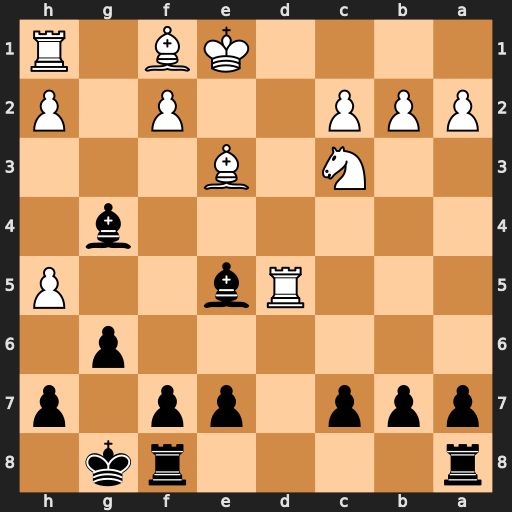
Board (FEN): r4rk1/ppp1pp1p/6p1/3Rb2P/6b1/2N1B3/PPP2P1P/4KB1R
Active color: b
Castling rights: K
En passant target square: -
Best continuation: Bxc3+ bxc3 Bf3